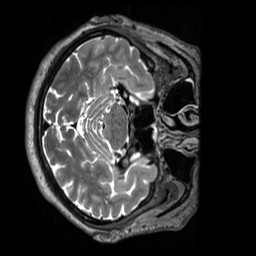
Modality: T2w
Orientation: axial
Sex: male
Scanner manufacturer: siemens
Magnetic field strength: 3 T
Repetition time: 3.2 s
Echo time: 0.409 s